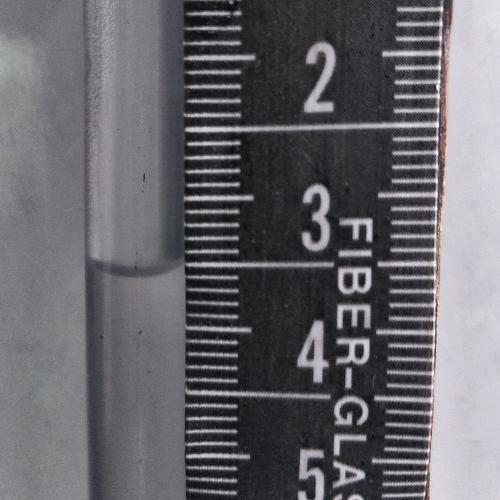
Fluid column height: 3.6 cm